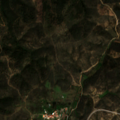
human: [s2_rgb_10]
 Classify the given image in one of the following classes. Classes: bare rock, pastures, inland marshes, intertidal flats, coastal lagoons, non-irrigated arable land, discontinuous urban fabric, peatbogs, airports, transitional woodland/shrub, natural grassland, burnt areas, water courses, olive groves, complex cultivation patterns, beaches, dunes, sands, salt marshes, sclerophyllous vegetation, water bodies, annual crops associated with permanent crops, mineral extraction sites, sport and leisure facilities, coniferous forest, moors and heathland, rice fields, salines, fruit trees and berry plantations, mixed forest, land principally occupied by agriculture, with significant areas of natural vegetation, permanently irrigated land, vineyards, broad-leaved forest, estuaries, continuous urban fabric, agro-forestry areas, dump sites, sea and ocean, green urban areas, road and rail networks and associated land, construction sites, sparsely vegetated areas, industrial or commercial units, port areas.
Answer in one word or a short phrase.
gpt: broad-leaved forest, sclerophyllous vegetation, transitional woodland/shrub